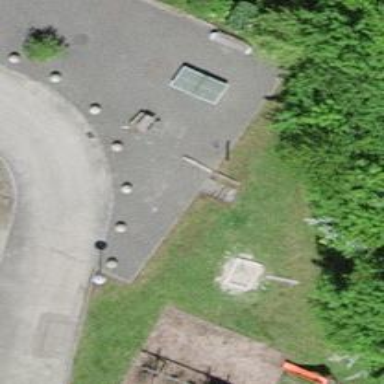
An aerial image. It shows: Playground area for leisure activities on the land.